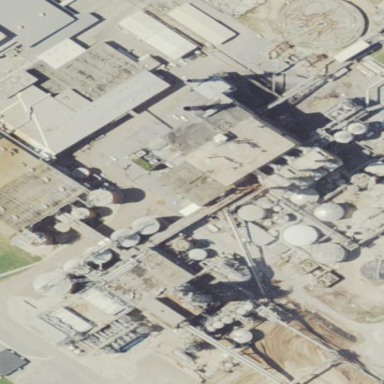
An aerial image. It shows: Industrial building which is power plant.